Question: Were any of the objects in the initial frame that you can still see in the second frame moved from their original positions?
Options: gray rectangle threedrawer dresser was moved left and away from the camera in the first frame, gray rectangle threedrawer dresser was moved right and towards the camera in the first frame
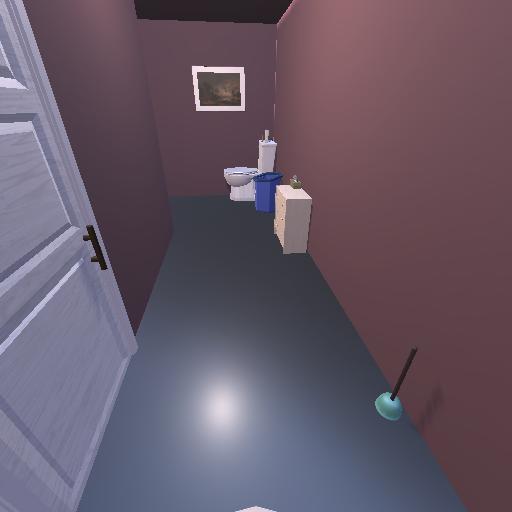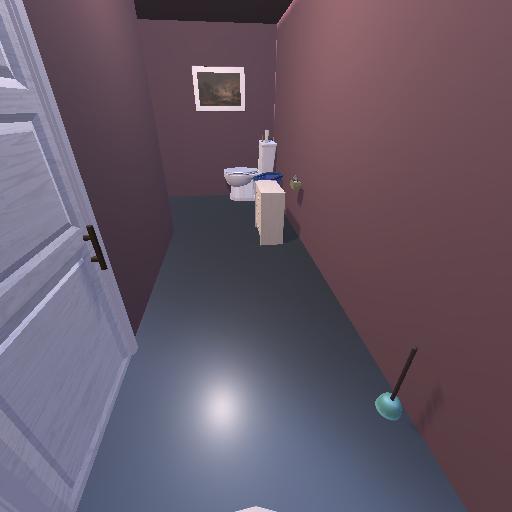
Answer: gray rectangle threedrawer dresser was moved left and away from the camera in the first frame